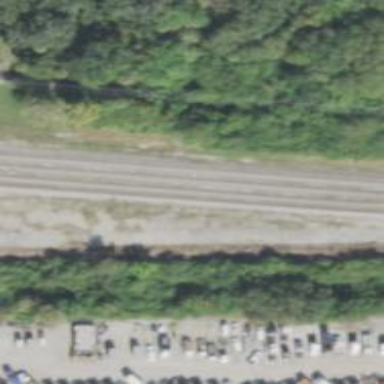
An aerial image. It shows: Railway track.